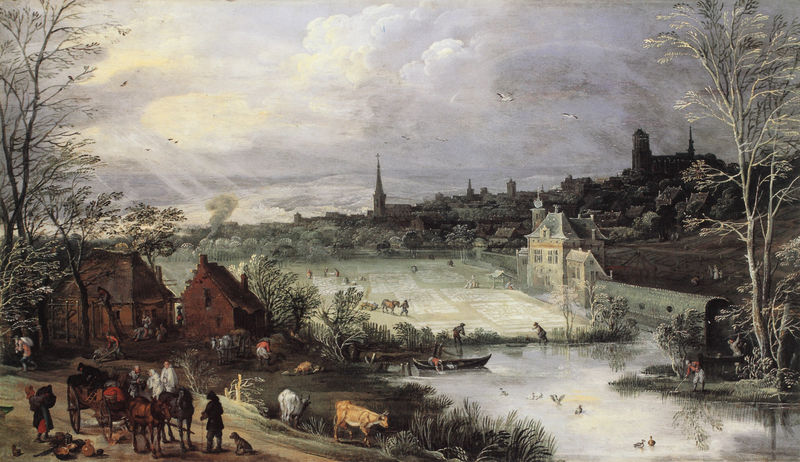
Titel: Braunschweiger Jahreszeitenzyklus
Künstler: Josse de d. J. Momper
Institution: Braunschweig, Herzog Anton Ulrich-Museum
Schlagwörter: baum, gemälde, himmel, wasser, wolken, bäume, fluss, grün, kirchturm, landschaft, menschen, see, stadt, teich, grau, hell, licht, weiss, haus, hund, rot, schloss, tiere, feld, felder, häuser, hügel, kühe, vieh, vögel, wind, kirche, sonne, insel, pflanzen, boot, kamin, karren, pferd, pferde, fischer, ziegel, tag, kuh, backstein, bauernhof, winter, enten, kutsche, rad, wagen, lichteinfall, ruine, rinder, burg, strahlen, niederländisch, priester, bauernhaus, stadtmauer, winterlandschaft, haustiere, stier, lichtschein, gasthof, fischen, fuhrwerk, pferdekutsche, farm, pfrede, 17. jahrhundert, lastkarren, pferdezug, wolken#weg